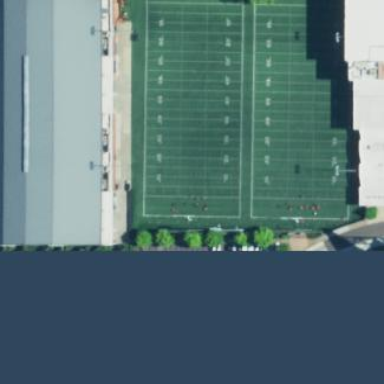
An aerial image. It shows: American football pitch with artificial turf surface for leisure land.